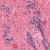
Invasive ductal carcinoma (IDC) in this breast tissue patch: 0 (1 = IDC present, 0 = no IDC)